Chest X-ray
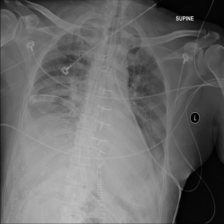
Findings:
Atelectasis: negative
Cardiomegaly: negative
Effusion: positive
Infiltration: positive
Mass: negative
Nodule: negative
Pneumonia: negative
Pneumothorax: negative
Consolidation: negative
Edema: negative
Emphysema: negative
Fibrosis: negative
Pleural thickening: negative
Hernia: negative